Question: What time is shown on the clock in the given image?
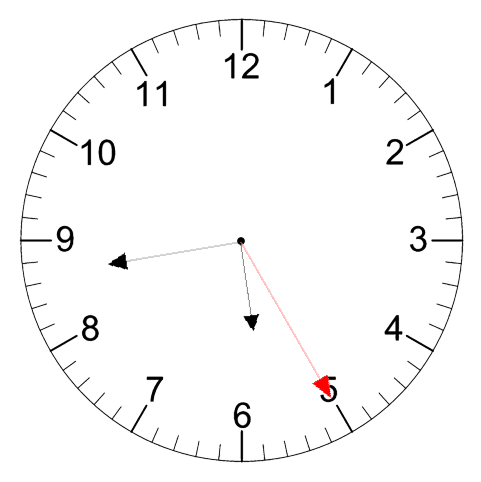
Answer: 05:43:25